Interaction volume radius: 5 \u00c5
Interaction volume height: 20 \u00c5
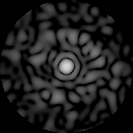
Disorder parameter: 0.7934